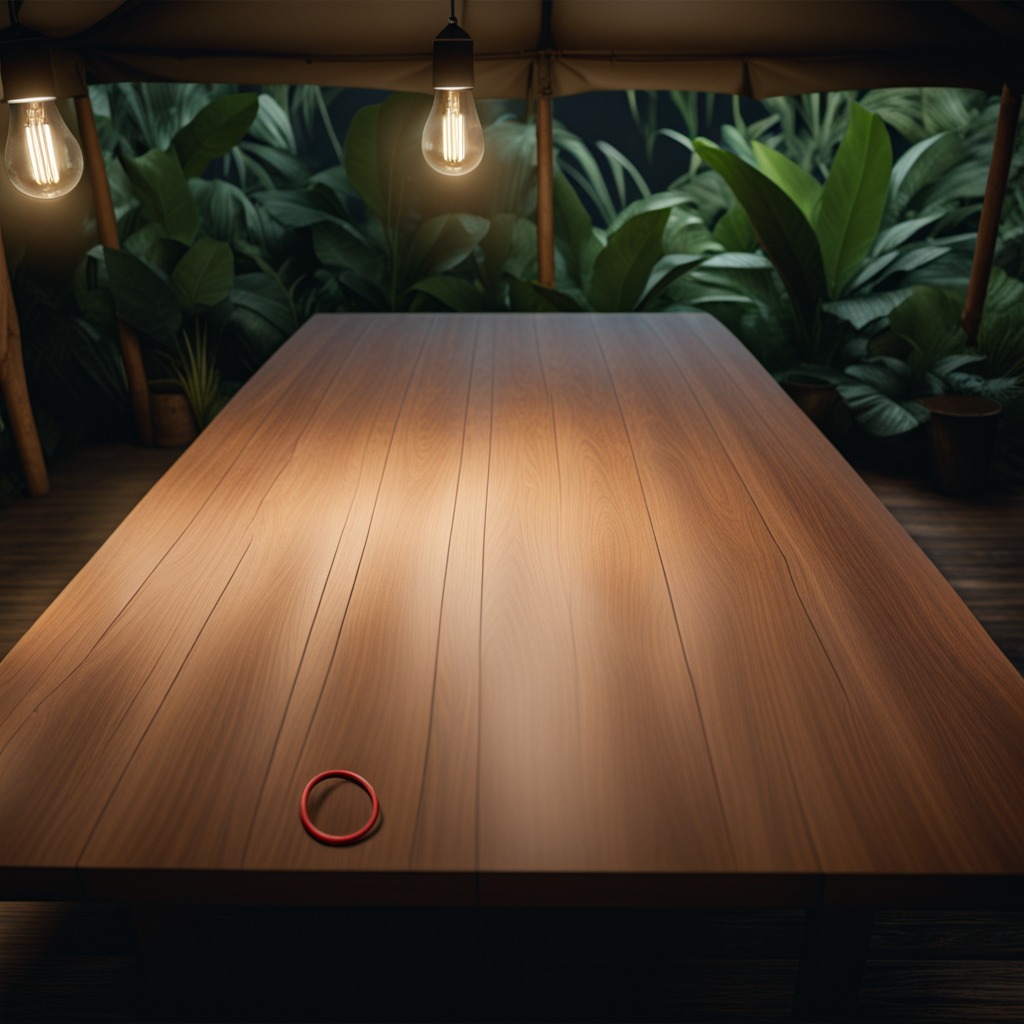
A rubber O-ring is lying on a wooden table inside a jungle field workshop tent at night.